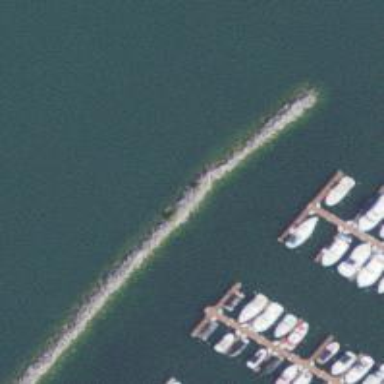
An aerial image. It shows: Breakwater structure.